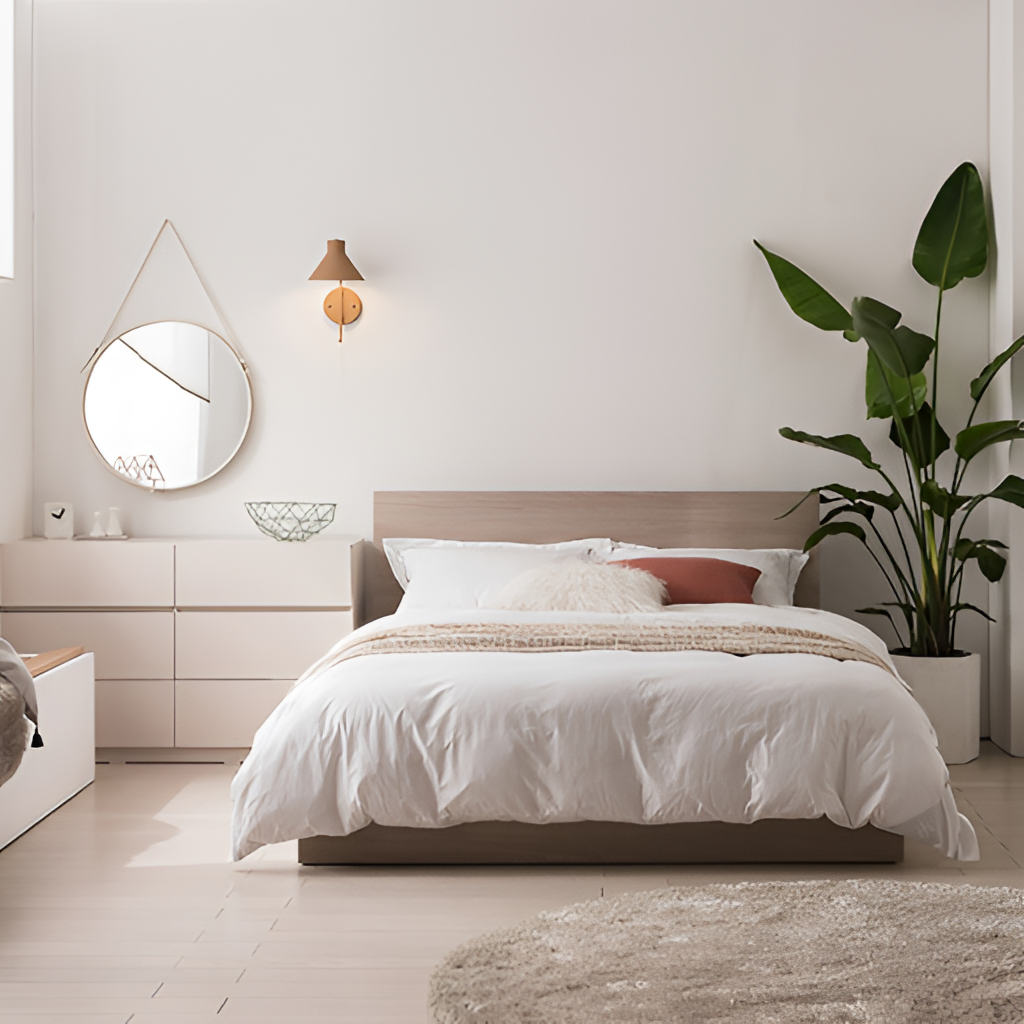
beige wood bed, bedroom, beige wood flooring, with plank pattern, paint wallpaper, with solid pattern, modern